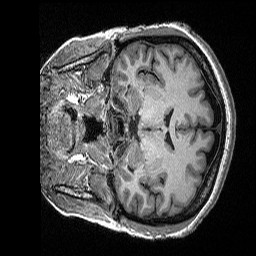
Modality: T1w
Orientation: coronal
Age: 43
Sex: female
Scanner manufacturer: siemens
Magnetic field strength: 3 T
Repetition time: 2.3 s
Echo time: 0.00298 s